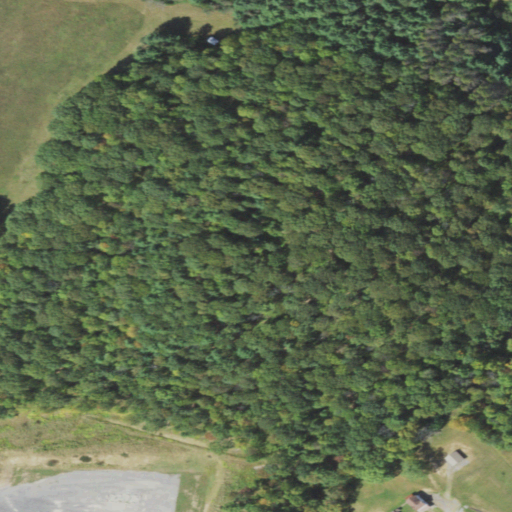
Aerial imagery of mountain in Pennsylvania named Little Round Top containing deciduous forest, mixed forest, pasture, evergreen forest, shrub, grassland, and open development